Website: macys
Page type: payment
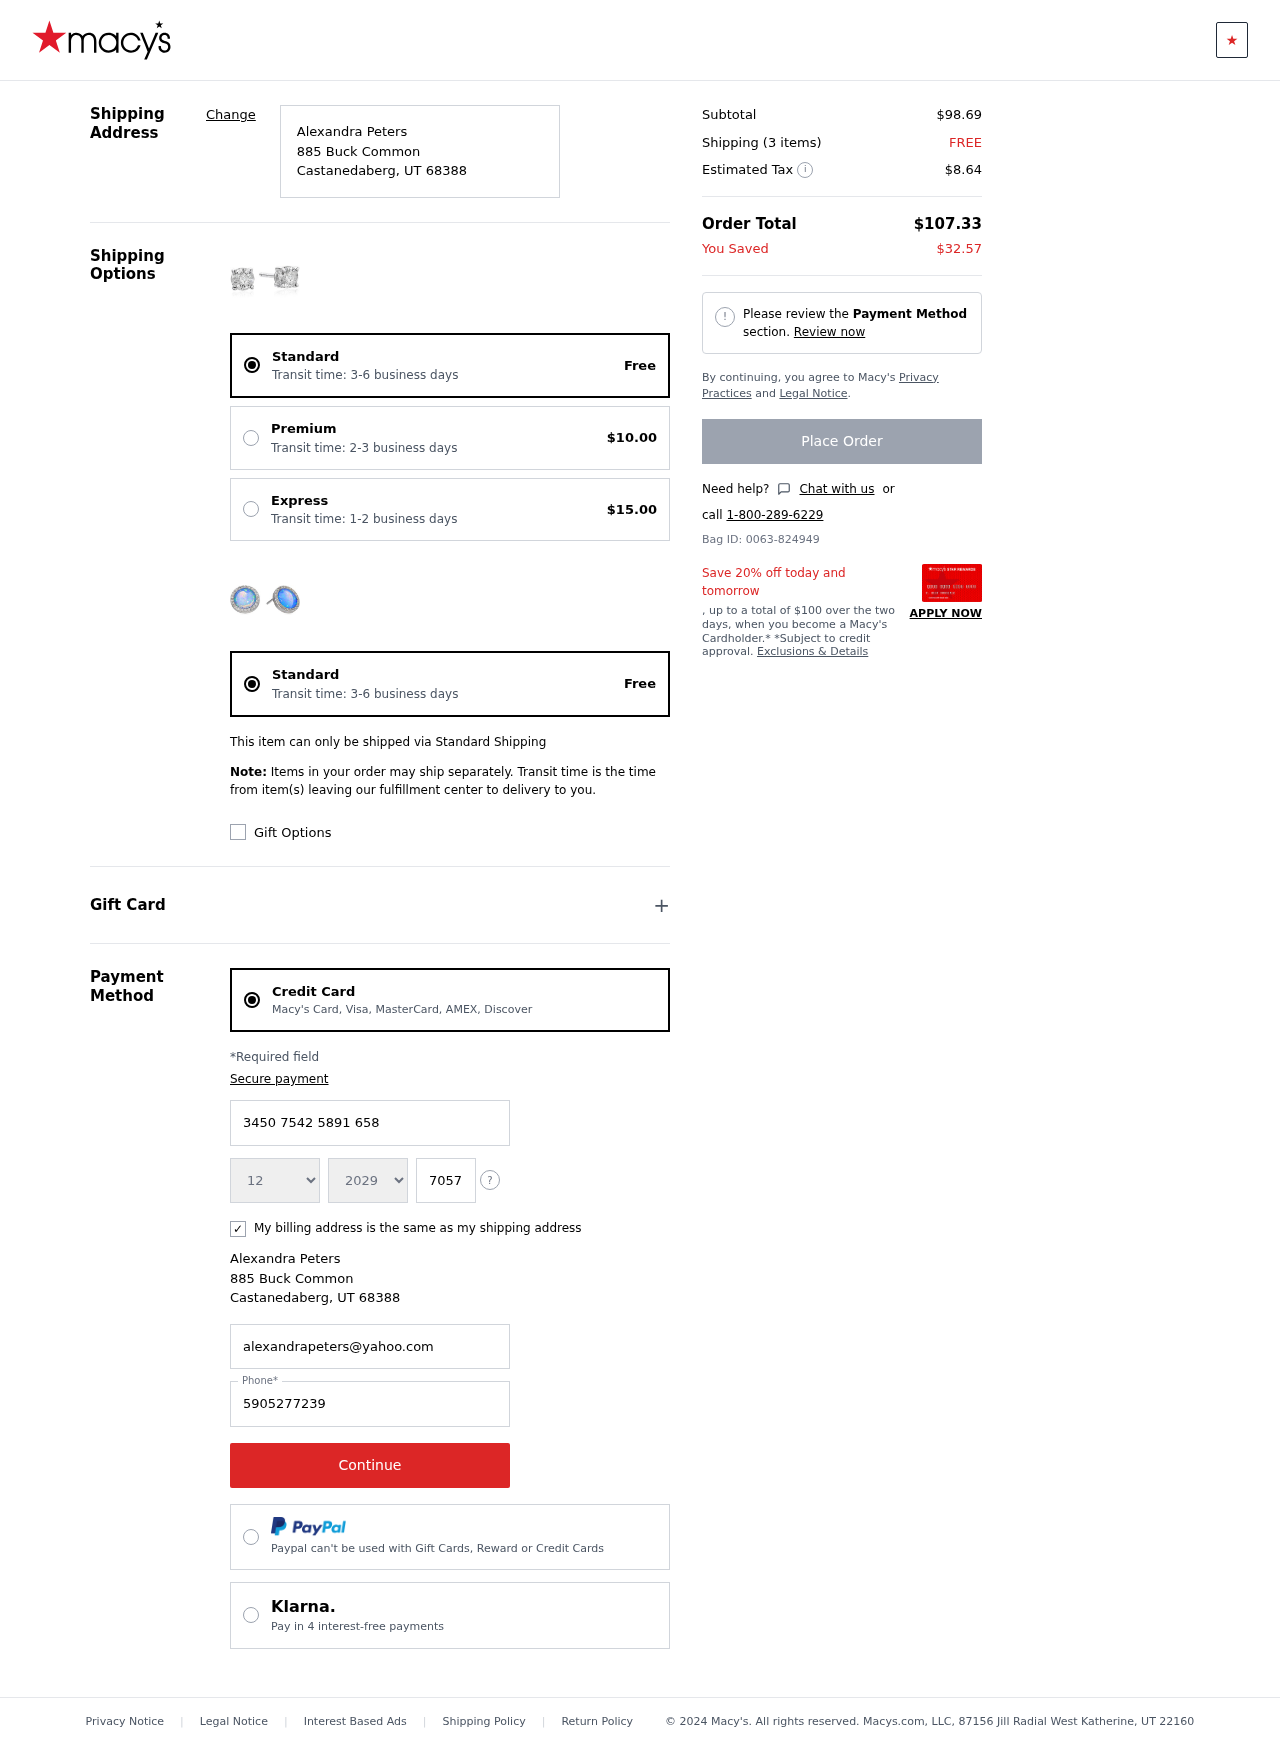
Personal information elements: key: PII_CARD_CVV
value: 7057
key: PII_CARD_EXPIRY_MONTH
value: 12
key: PII_CARD_EXPIRY_YEAR
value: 29
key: PII_CARD_NUMBER
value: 3450 7542 5891 658
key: PII_CITY
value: Castanedaberg
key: PII_EMAIL
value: alexandrapeters@yahoo.com
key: PII_FULLNAME
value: Alexandra Peters
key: PII_PHONE
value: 5905277239
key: PII_POSTCODE
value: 68388
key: PII_STATE_ABBR
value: UT
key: PII_STREET
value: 885 Buck Common
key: PII_FULLNAME2
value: Alexandra Peters
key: PII_CITY2
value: Castanedaberg
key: PII_STATE_ABBR2
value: UT
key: PII_POSTCODE_FULL
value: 68388
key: PII_POSTCODE_NUMERIC
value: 68388
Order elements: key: ORDER_DELIVERY_DATE
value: Transit time: 3-6 business days
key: ORDER_SHIPPING_STANDARD
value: Free
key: ORDER_SHIPPING_PREMIUM
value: $10.00
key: ORDER_SHIPPING_EXPRESS
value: $15.00
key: ORDER_DELIVERY_DATE2
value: Transit time: 3-6 business days
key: ORDER_SHIPPING_STANDARD2
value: Free
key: ORDER_SUBTOTAL
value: $98.69
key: ORDER_NUM_ITEMS
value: Shipping (3 items)
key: ORDER_SHIPPING_COST
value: FREE
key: ORDER_TAX
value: $8.64
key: ORDER_TOTAL
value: $107.33
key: ORDER_SAVINGS
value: $32.57
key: ORDER_ID
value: Bag ID: 0063-824949